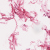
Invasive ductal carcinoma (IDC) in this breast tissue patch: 0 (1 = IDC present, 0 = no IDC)